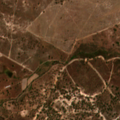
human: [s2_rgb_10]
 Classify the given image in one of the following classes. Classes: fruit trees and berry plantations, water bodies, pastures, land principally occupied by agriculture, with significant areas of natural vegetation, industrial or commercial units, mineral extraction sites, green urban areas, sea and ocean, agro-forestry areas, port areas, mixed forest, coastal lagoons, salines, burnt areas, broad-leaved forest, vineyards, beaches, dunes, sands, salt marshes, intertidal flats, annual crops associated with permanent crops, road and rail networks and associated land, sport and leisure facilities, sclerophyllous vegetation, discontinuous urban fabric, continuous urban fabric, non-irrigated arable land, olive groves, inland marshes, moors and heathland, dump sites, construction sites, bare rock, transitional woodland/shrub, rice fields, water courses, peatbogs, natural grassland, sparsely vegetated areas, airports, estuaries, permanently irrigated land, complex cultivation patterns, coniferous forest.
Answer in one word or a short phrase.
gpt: pastures, broad-leaved forest, transitional woodland/shrub